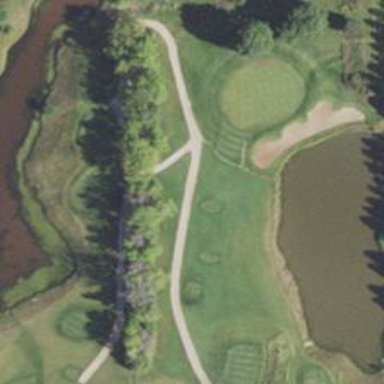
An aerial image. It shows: Pathway for golfing.